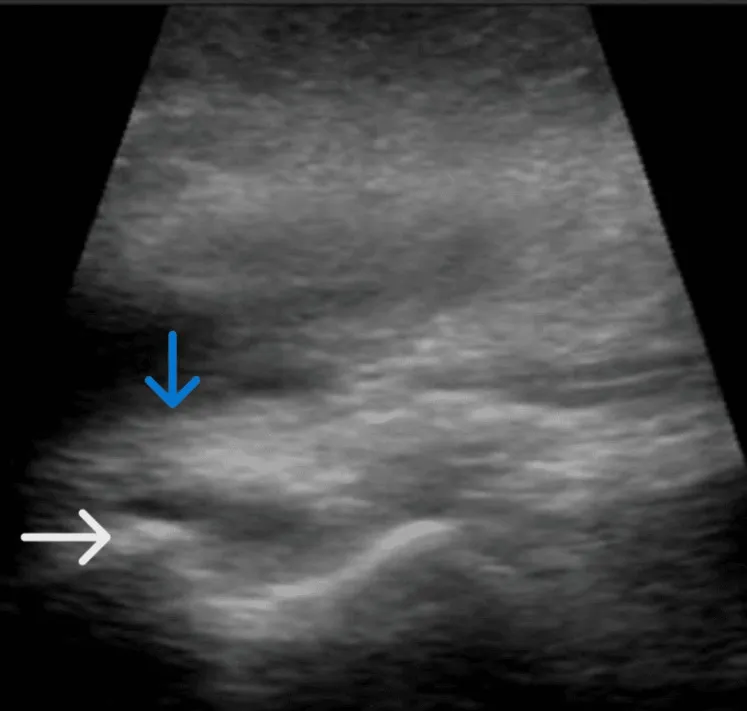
Bedside portable ultrasound demonstrating the humeral head (white arrow) in normal alignment with the scapular spine (blue arrow), indicating the successful reduction of the anterior dislocation.
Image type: radiology (ultrasound)